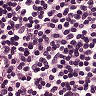
Metastatic tissue present: no